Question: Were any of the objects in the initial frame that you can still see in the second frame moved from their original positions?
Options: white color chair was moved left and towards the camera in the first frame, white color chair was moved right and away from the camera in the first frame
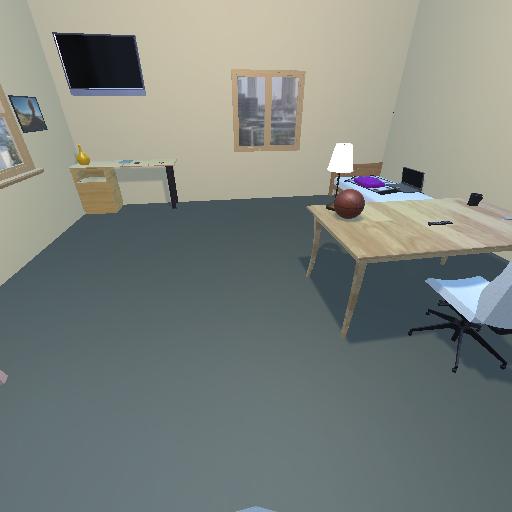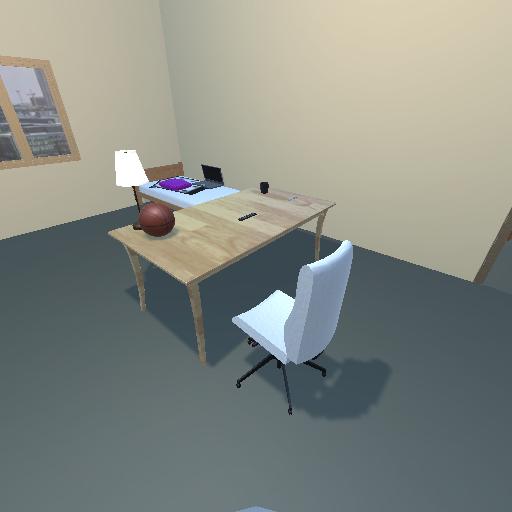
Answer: white color chair was moved left and towards the camera in the first frame